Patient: sex M, age 69
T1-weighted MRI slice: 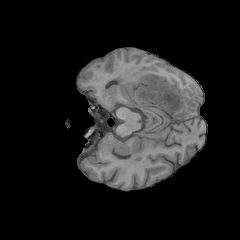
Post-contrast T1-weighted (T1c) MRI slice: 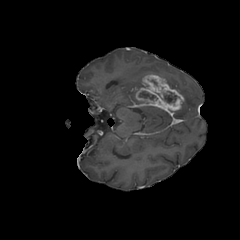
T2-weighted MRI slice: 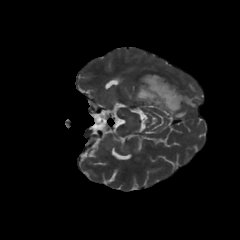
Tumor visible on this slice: yes
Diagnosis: Glioblastoma, IDH-wildtype
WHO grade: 4